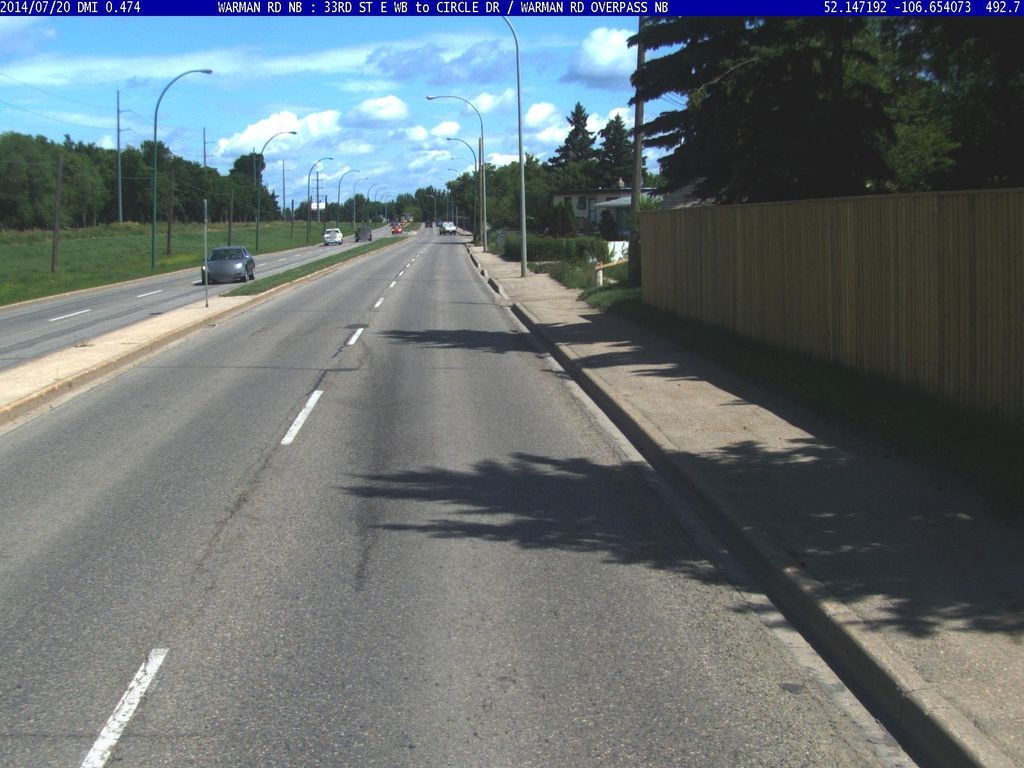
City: saskatoon